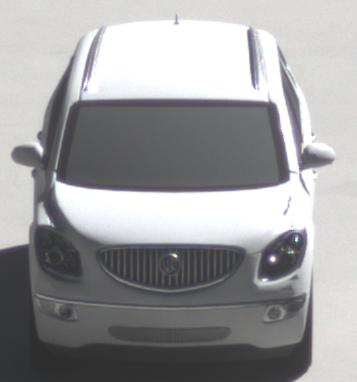
Make: Buick
Model: Enclave
Detailed model: GMT967
Model produced from: 2007
Model produced until: 2017
Doors: 5
Color: white
Road condition: dry road
Daytime: morning or afternoon
Contrast: high contrast